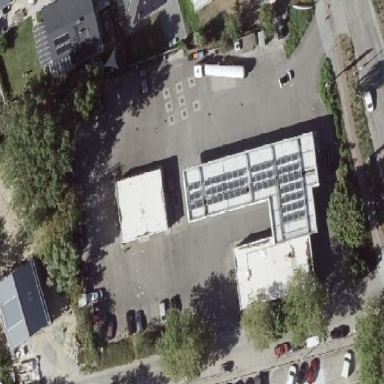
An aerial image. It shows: Retail fuel station that offers compressed natural gas (CNG).